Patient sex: M
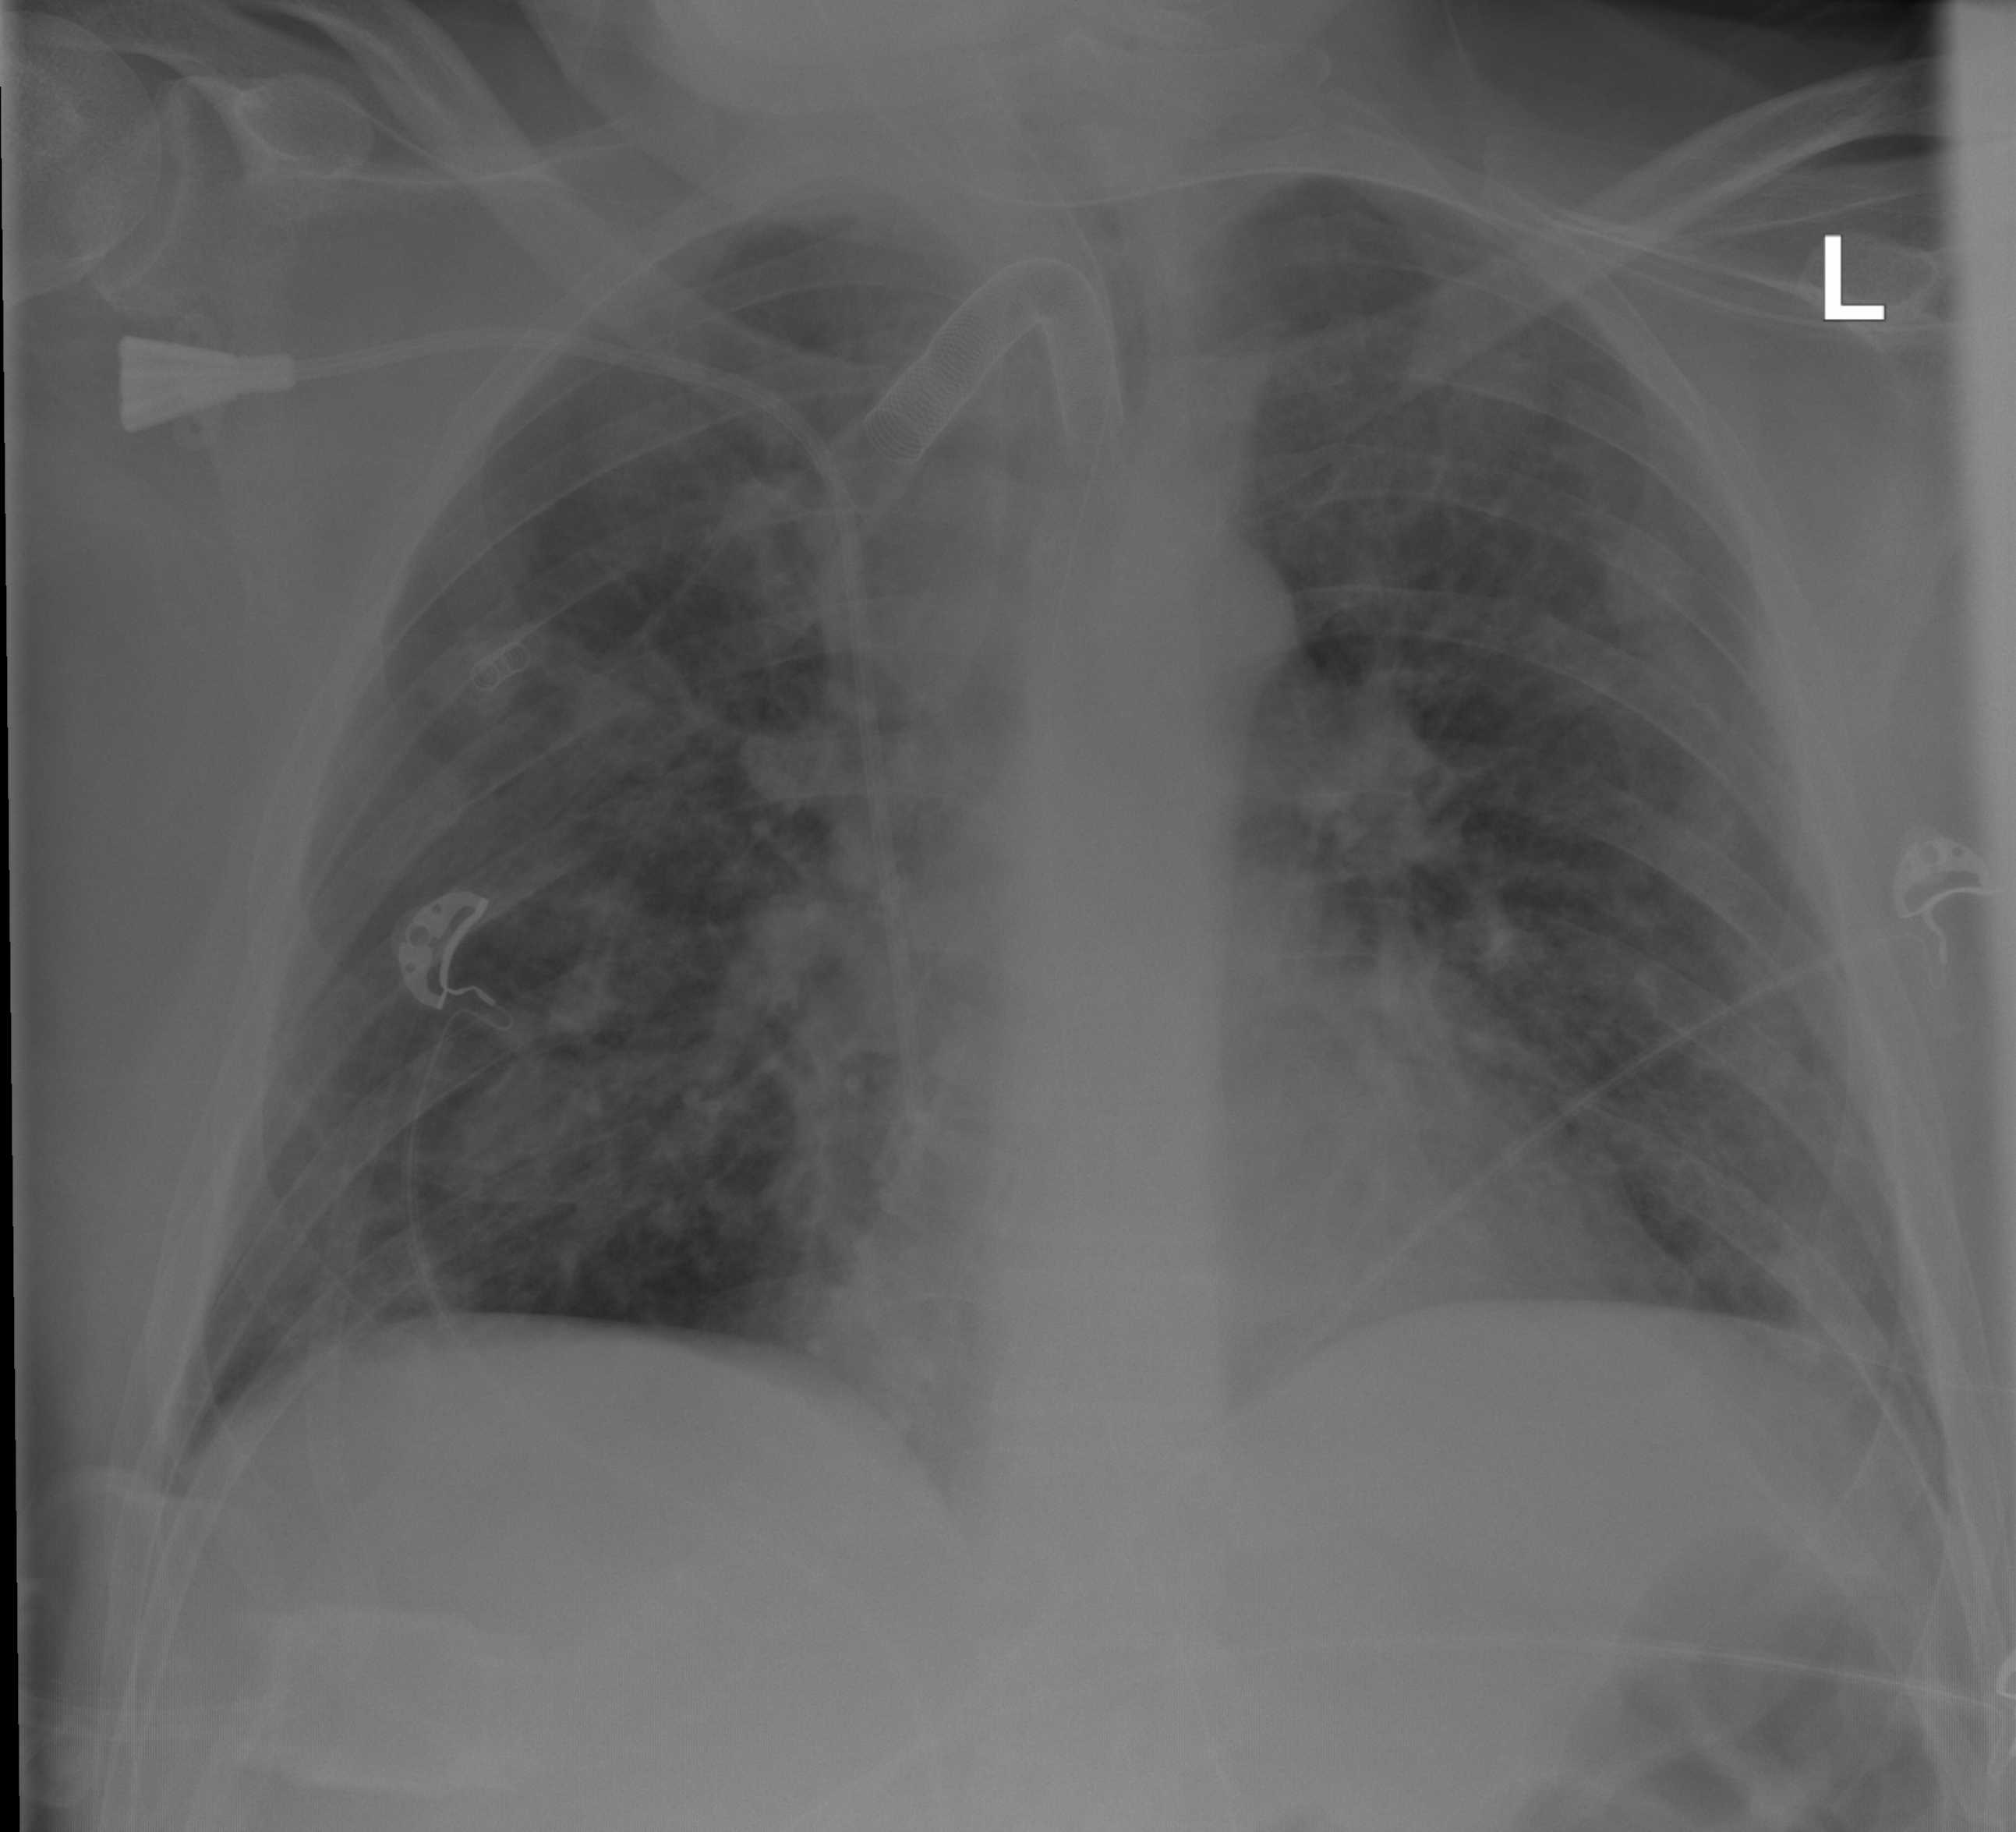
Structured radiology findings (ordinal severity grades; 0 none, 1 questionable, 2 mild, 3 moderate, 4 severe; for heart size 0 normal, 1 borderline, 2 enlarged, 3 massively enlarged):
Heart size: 1
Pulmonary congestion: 2
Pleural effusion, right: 0
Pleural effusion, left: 0
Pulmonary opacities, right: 2
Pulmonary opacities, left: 2
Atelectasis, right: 0
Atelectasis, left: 2